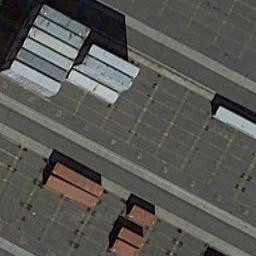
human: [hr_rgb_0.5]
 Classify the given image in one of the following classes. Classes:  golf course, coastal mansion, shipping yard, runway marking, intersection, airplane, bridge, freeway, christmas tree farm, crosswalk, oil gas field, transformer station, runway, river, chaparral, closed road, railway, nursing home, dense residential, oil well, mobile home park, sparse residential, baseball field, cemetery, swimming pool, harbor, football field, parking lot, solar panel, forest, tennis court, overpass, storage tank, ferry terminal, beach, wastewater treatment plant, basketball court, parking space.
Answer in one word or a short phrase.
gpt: shipping yard